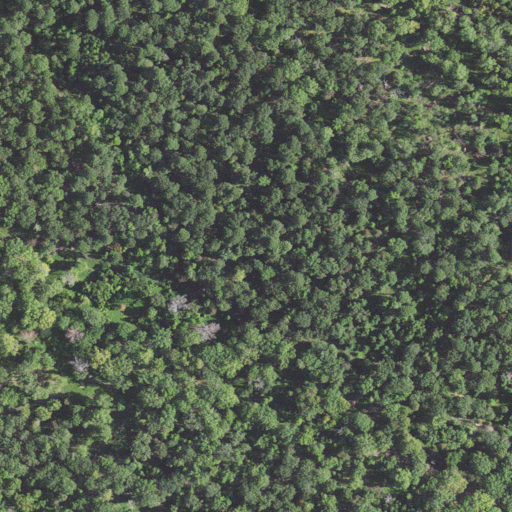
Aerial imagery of ridge(s) in Arkansas named Hurricane Ridge containing only woody wetlands